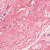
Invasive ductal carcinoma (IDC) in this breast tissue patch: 0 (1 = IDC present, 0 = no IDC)